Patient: sex M, age 24
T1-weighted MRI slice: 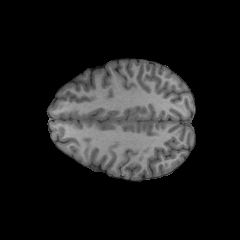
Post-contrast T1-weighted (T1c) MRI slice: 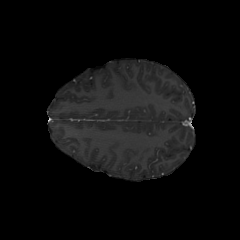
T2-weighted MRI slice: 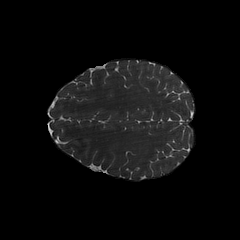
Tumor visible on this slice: no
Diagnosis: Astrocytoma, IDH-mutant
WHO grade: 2